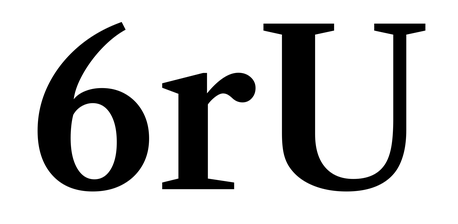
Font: LibreCaslonText_SemiBold